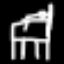
Label: bed